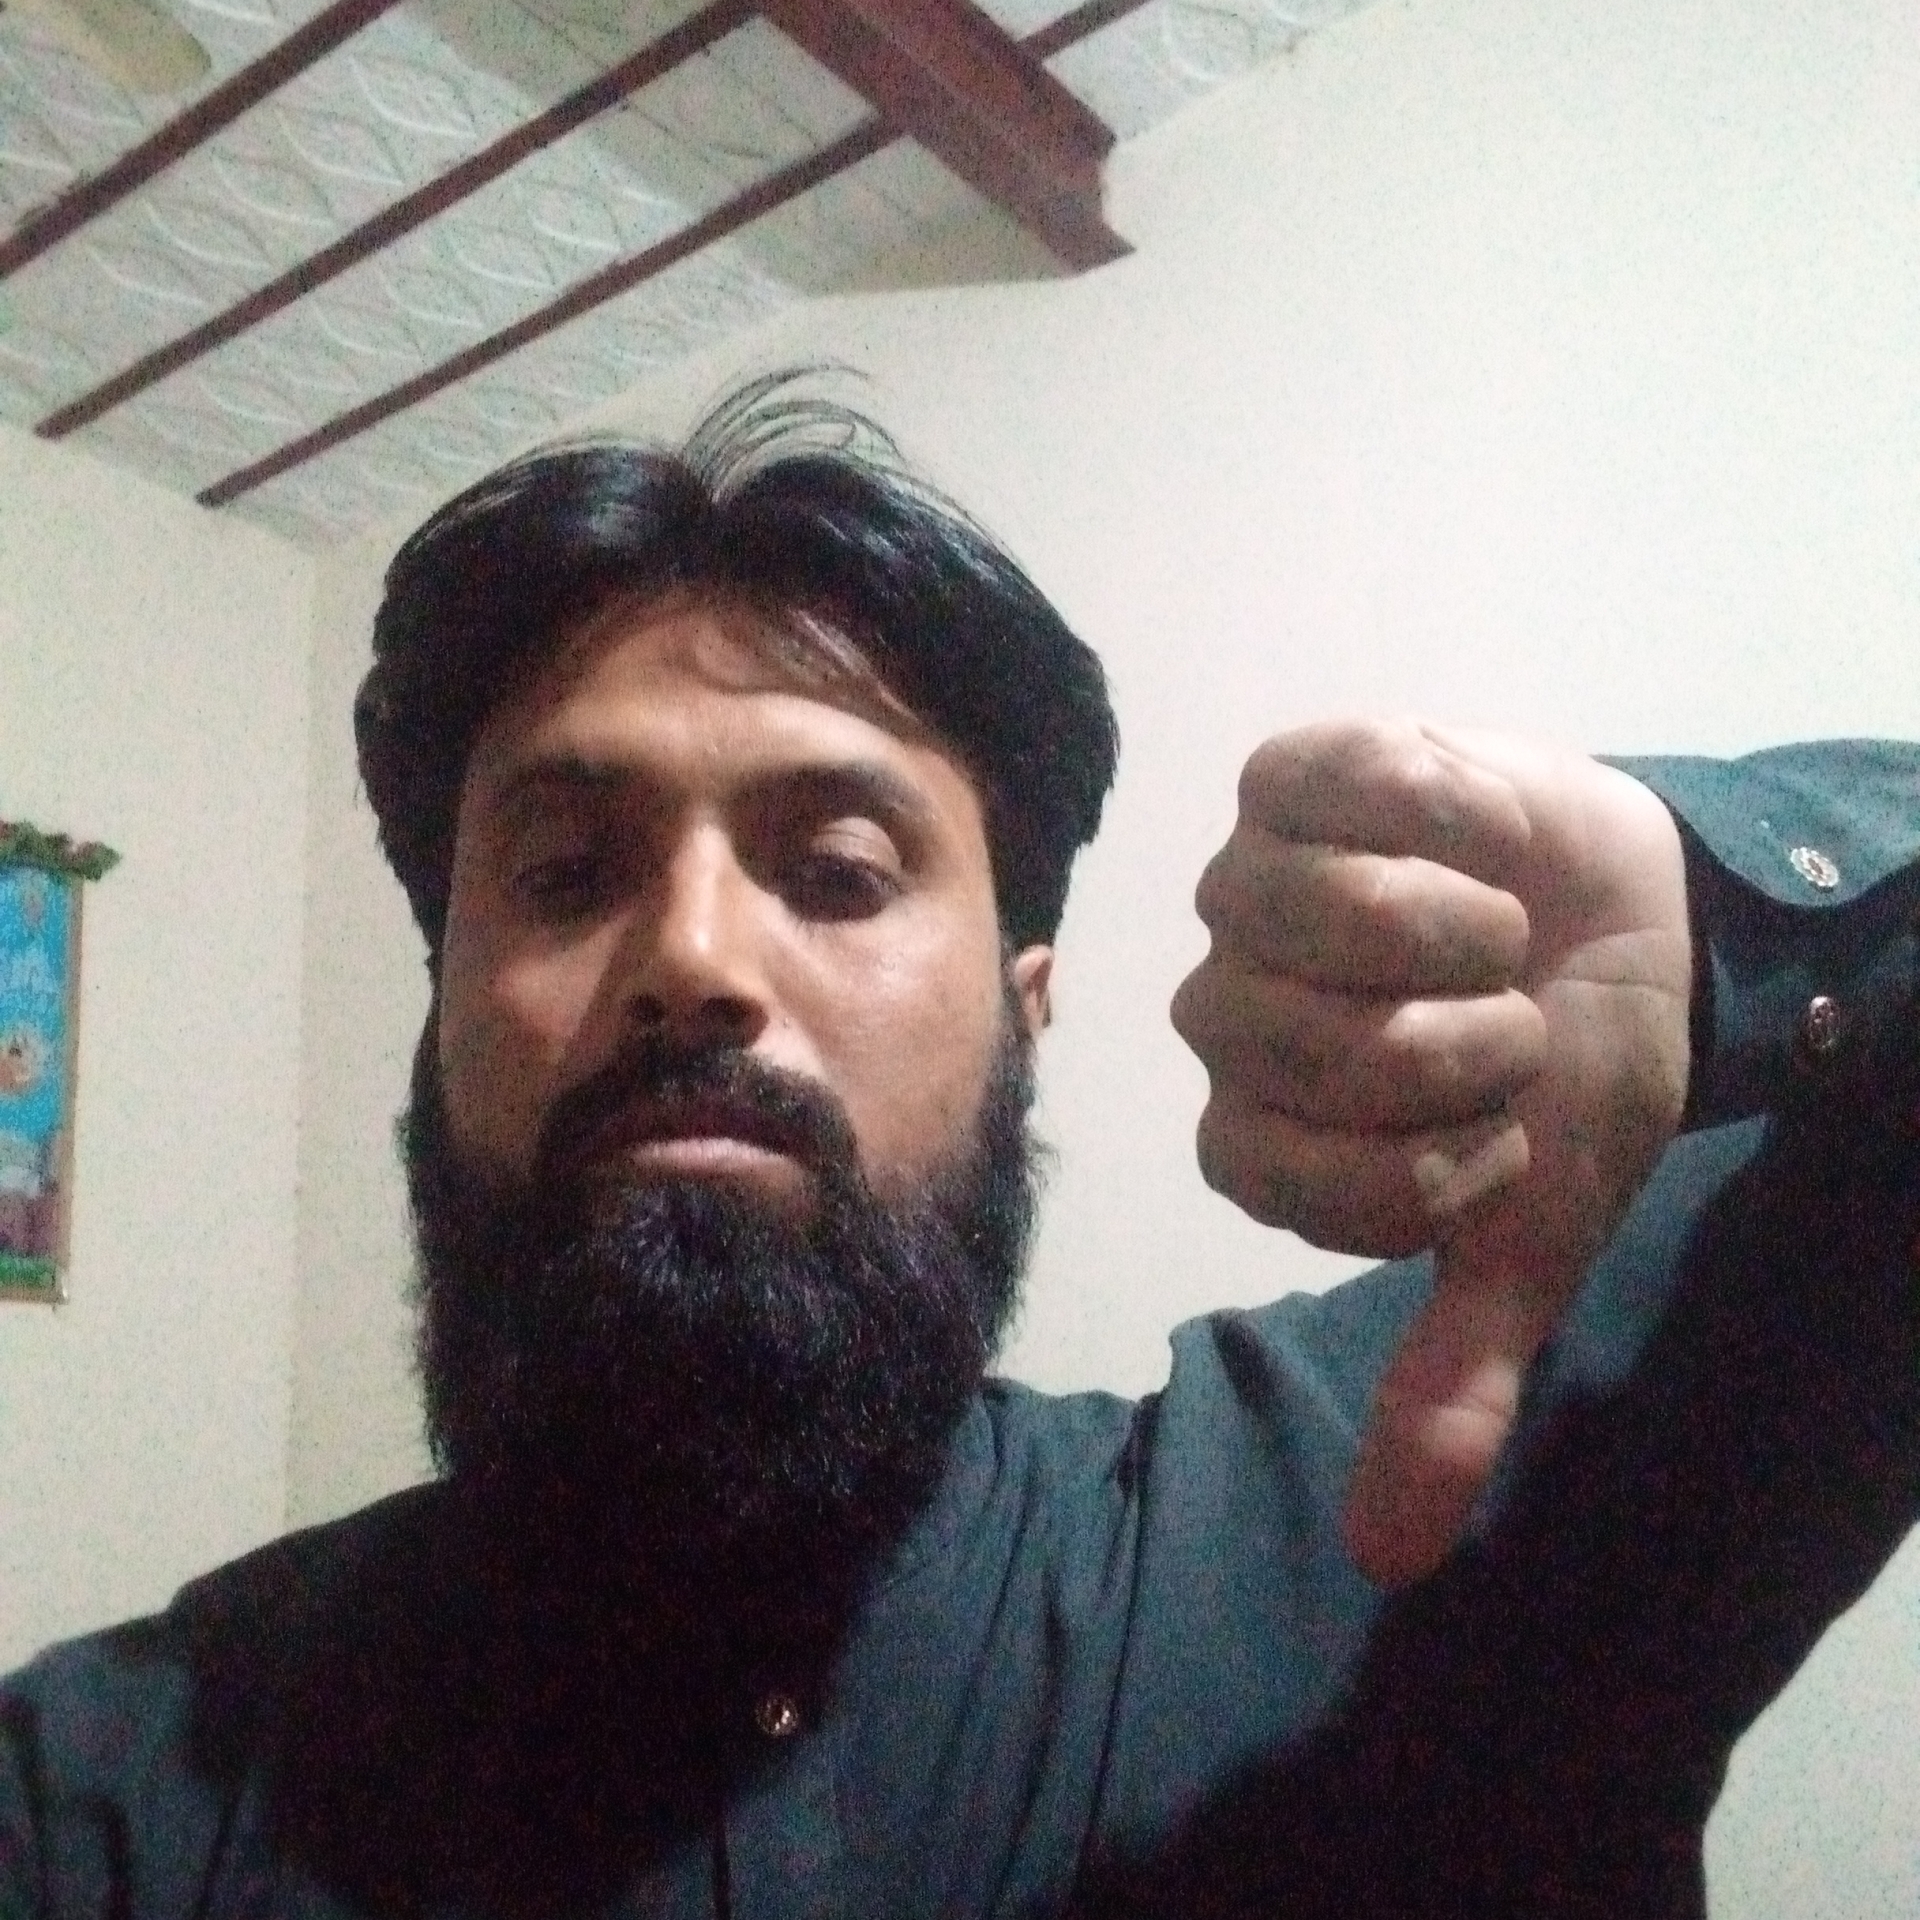
Label: noise